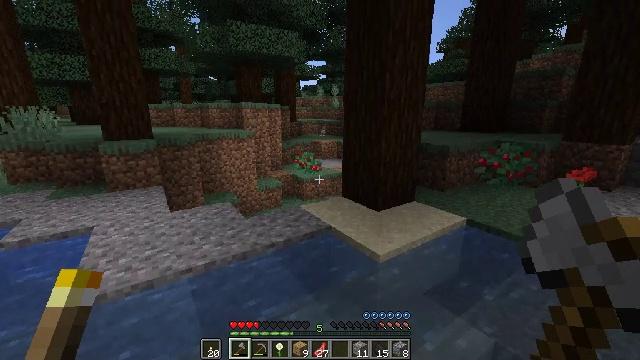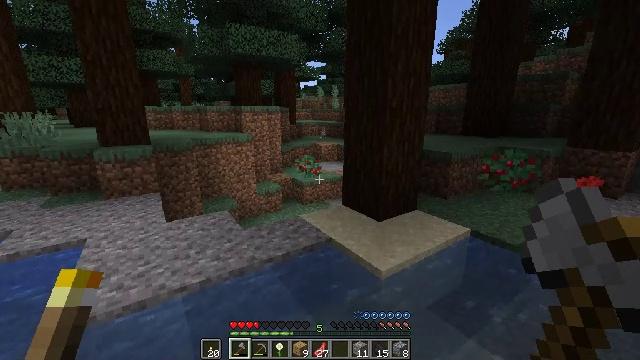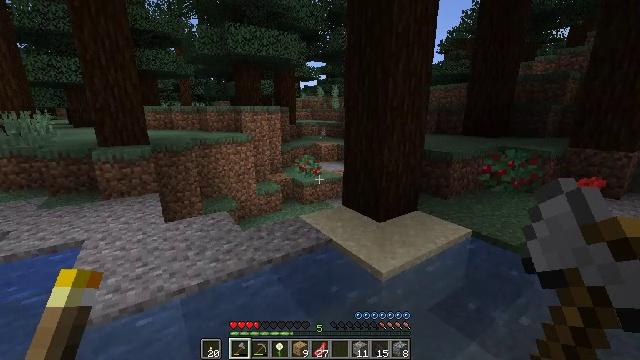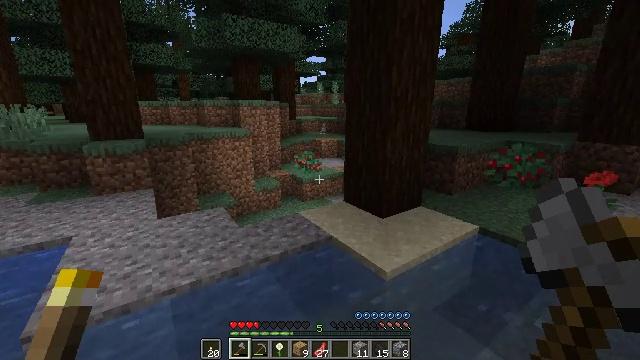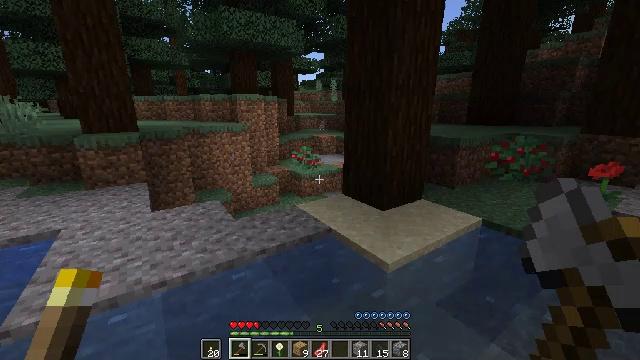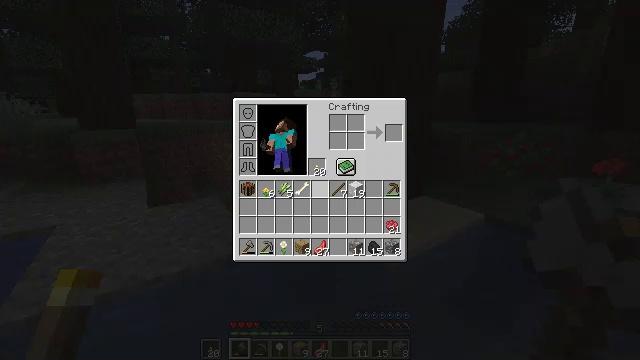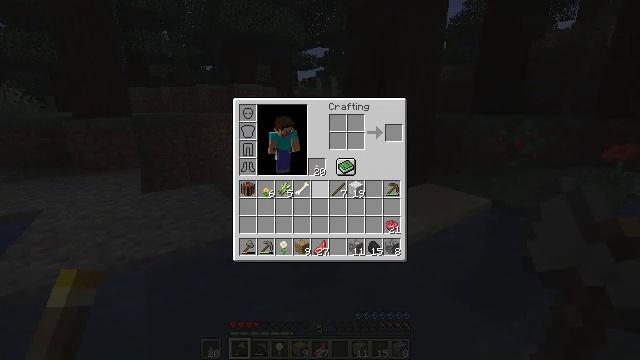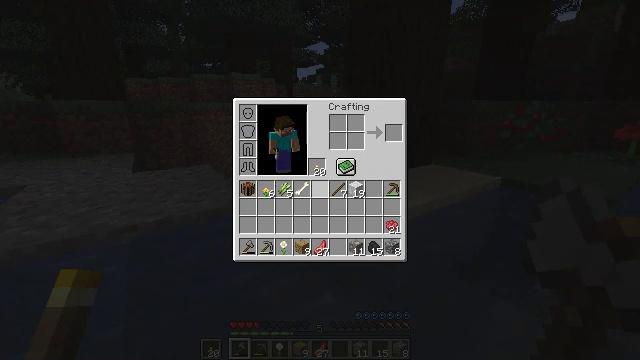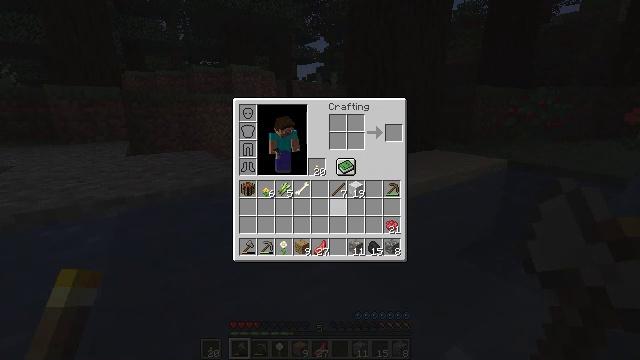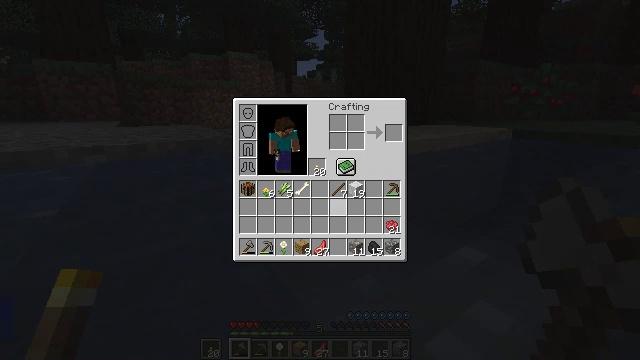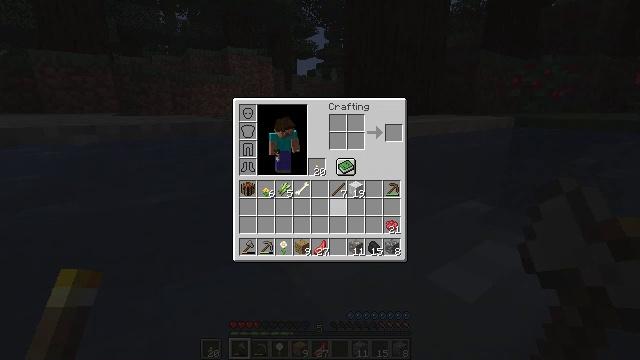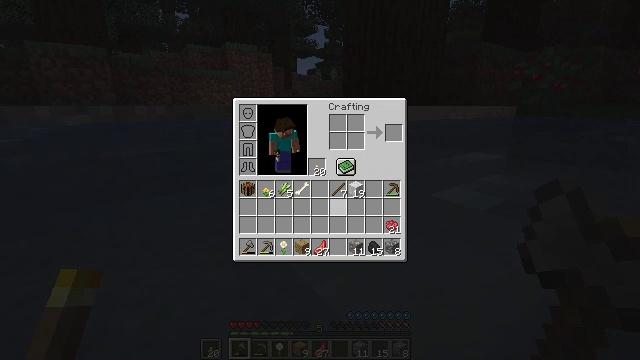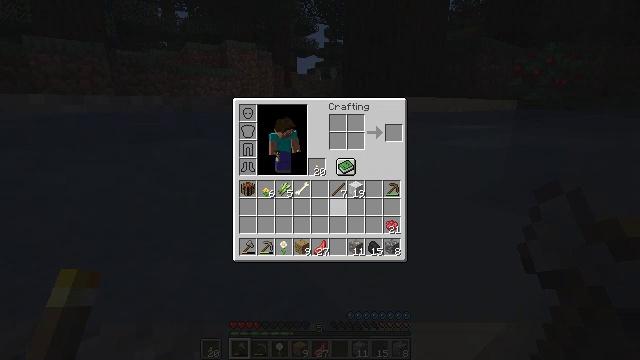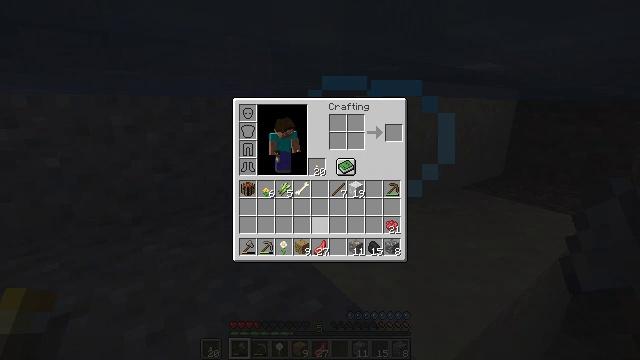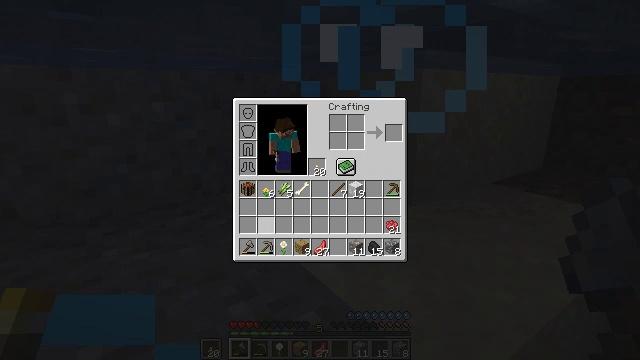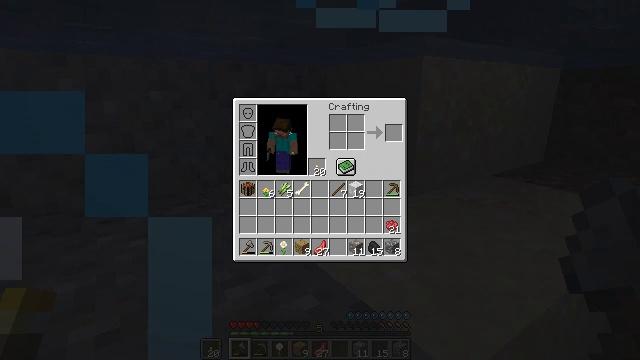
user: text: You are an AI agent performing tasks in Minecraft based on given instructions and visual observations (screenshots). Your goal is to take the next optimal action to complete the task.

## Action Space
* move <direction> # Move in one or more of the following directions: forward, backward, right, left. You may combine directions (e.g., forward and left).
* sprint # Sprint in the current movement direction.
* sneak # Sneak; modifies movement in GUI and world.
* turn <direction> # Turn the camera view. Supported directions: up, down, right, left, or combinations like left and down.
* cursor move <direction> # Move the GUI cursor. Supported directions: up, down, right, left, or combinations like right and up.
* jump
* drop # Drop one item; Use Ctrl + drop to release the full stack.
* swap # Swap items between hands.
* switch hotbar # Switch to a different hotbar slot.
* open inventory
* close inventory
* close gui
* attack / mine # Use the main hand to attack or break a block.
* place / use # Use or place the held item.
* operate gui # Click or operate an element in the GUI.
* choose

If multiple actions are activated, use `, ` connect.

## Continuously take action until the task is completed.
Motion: motion action
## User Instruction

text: Obtain yellow dye by crafting.
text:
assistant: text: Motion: move forward
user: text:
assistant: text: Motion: move forward
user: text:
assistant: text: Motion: no_op
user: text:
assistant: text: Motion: no_op
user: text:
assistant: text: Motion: open inventory
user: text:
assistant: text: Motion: open inventory
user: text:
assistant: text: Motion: no_op
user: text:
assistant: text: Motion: cursor move down
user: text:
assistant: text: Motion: cursor move down
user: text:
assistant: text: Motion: no_op
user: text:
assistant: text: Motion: no_op
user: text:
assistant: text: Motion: no_op
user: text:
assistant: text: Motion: cursor move left
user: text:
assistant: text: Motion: cursor move left
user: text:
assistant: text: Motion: cursor move left and up
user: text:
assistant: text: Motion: no_op
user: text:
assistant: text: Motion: no_op
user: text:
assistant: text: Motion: no_op
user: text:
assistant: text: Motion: no_op
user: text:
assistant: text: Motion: no_op
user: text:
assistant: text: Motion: no_op
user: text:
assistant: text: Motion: no_op
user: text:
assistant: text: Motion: no_op
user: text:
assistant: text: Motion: no_op
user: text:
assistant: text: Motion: no_op
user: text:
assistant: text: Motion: no_op
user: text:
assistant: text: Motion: no_op
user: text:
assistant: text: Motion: no_op
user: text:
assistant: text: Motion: no_op
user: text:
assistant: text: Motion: operate gui